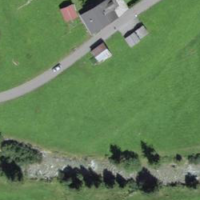
EUNIS habitat code: 23
Species observed at this site:
Gastrophysa viridula
Petasites albus